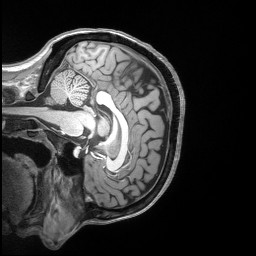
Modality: T1w
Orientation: sagittal
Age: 29
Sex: female
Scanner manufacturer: siemens
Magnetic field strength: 3 T
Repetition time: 2.53 s
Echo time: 0.00164 s